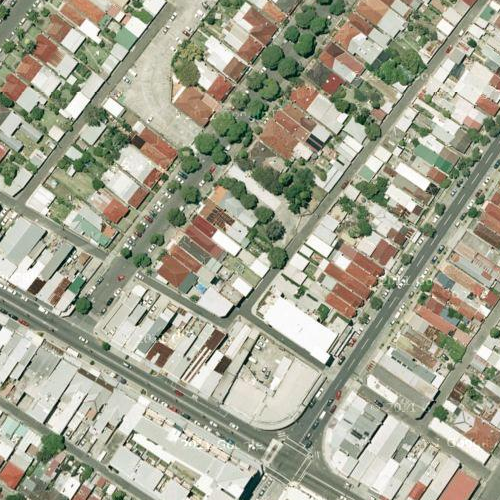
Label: sydney